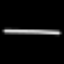
Label: line